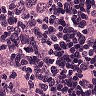
Metastatic tissue present: yes